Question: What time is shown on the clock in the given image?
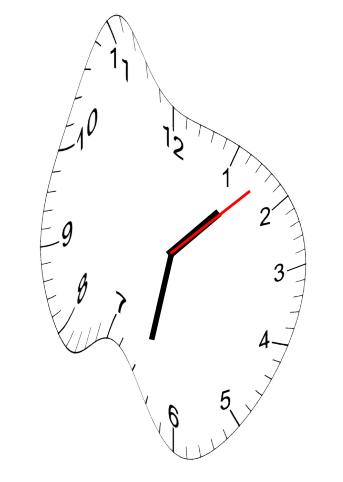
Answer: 01:32:08